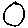
Label: circle